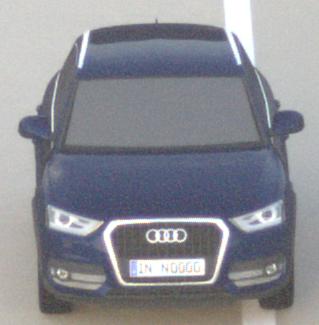
Make: Audi
Model: Q3 1.4 TFSI
Detailed model: Q3 (8U)
Model produced from: 2013/07
Model produced until: 2014/10
Doors: 5
Color: blue
Road condition: dry road
Daytime: sunrise or sunset
Contrast: low contrast